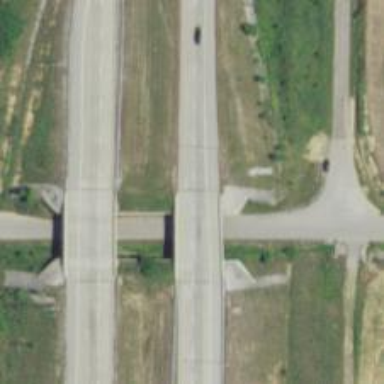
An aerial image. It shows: Bridge over motorway.